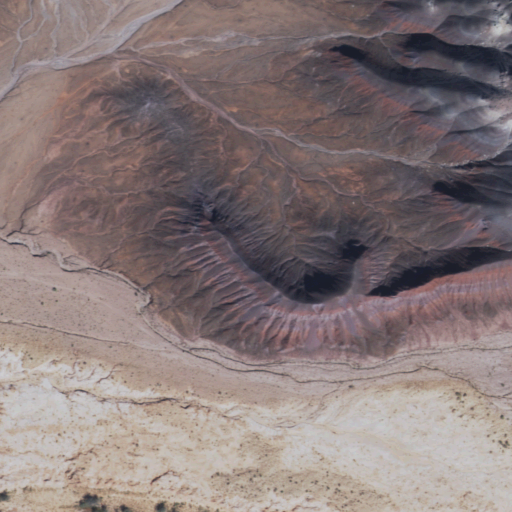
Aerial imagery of ridge(s) in Arizona named Blue Gap Point containing shrub and grassland